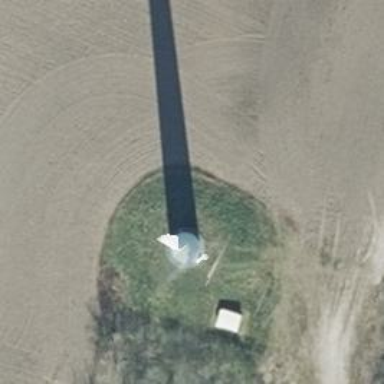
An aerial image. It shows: Wind turbine generator harnessing power from the wind.